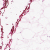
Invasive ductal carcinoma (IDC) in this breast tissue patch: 0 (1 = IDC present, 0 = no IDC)